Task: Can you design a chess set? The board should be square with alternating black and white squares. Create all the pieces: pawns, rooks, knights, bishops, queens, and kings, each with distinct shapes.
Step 4688:
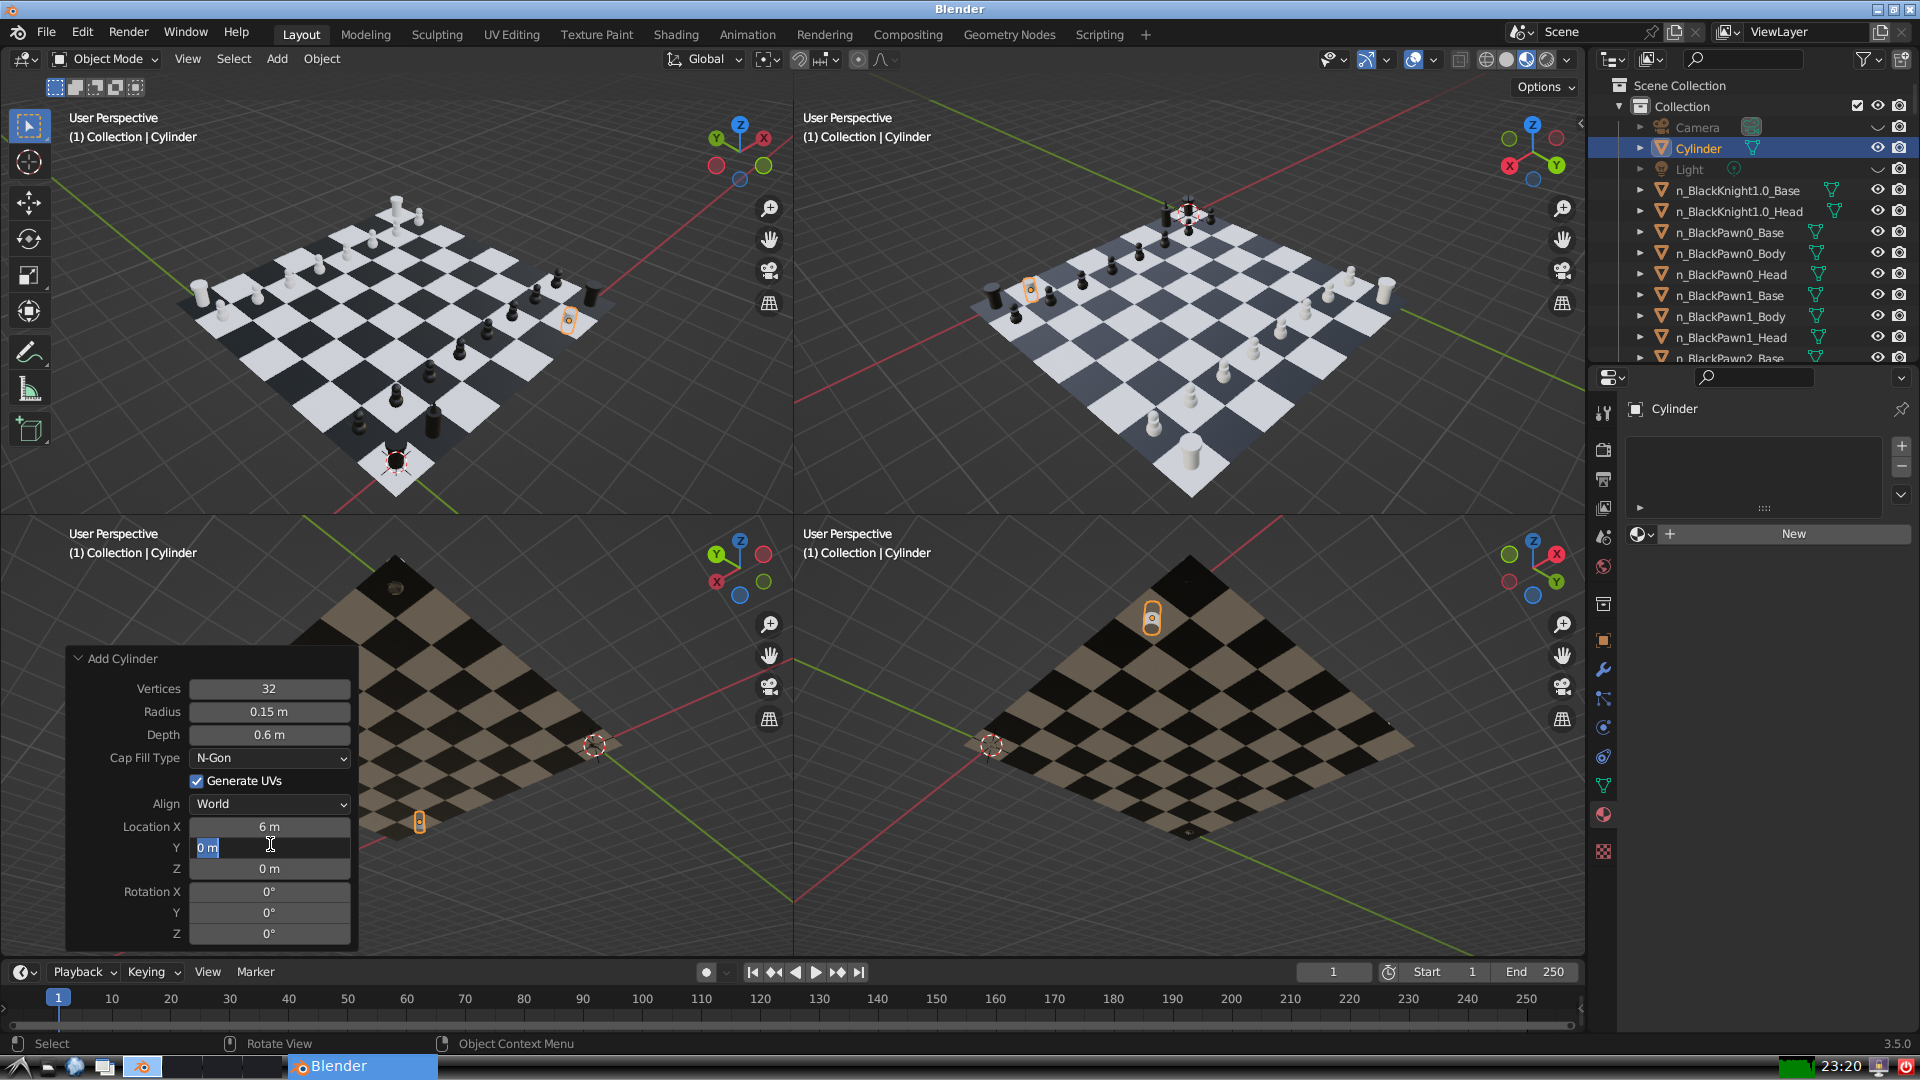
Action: input_text: 0.0